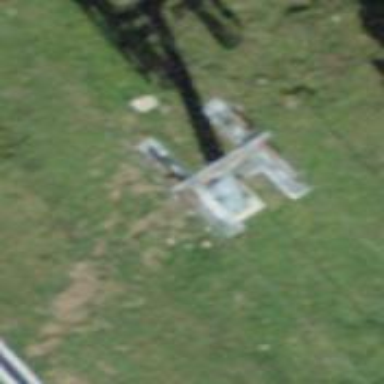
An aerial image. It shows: Pylon used for aerialway.